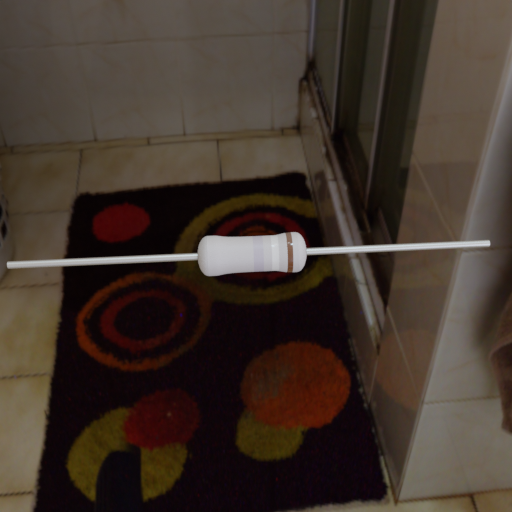
Resistor colour bands (in order): silver, white, brown